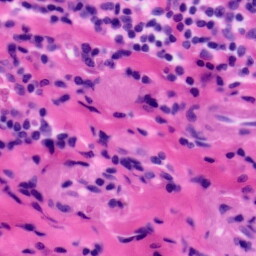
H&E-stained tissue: Tonsil